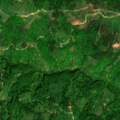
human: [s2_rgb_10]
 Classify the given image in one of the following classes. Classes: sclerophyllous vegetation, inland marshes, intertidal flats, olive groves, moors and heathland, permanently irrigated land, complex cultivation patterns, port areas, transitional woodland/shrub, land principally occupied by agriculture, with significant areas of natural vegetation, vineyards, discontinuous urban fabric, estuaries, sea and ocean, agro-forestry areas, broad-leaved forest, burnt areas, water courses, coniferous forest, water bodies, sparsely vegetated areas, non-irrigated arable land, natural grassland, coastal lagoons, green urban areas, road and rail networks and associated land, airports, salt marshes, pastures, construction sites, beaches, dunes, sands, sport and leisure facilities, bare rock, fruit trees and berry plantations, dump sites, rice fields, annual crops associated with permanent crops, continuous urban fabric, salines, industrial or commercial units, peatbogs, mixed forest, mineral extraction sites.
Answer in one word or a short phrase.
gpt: broad-leaved forest, mixed forest, transitional woodland/shrub